Interaction volume radius: 5 \u00c5
Interaction volume height: 10 \u00c5
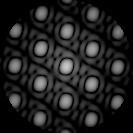
Disorder parameter: 0.007669